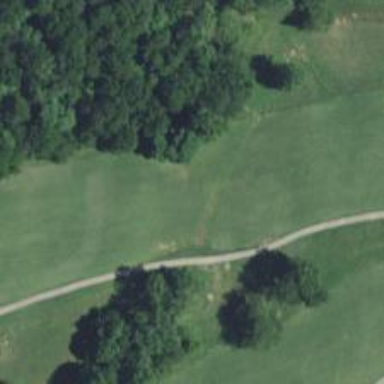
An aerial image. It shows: Golf hole.